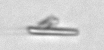
Label: fiber_TAG_external_detritus